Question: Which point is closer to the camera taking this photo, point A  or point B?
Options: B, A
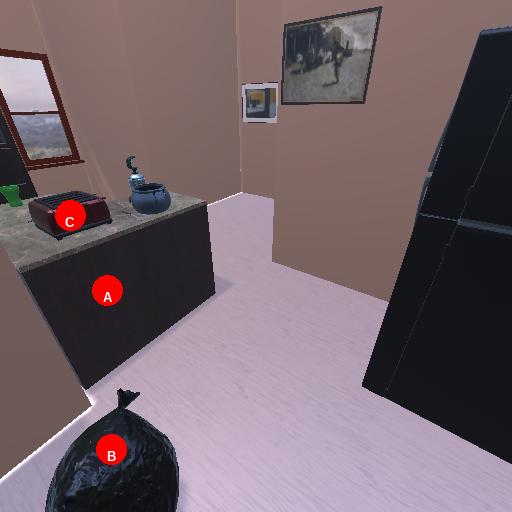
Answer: B